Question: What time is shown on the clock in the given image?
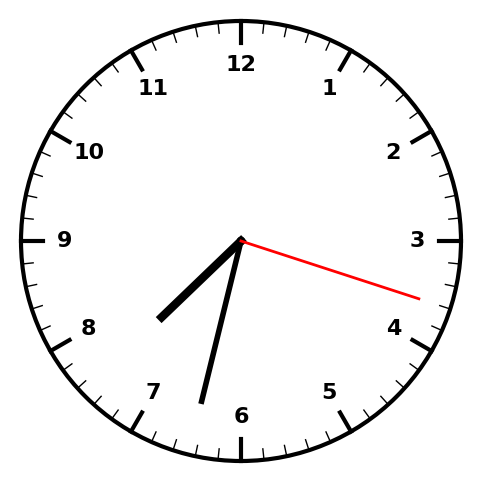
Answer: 07:32:18